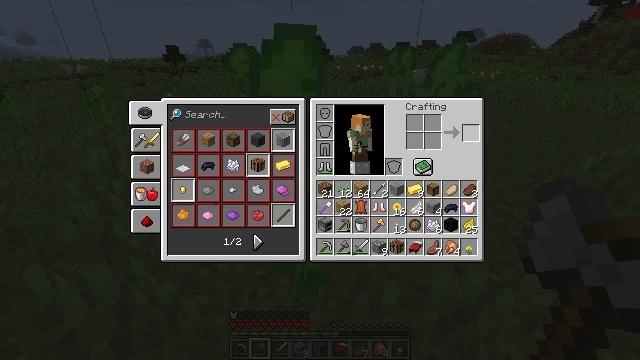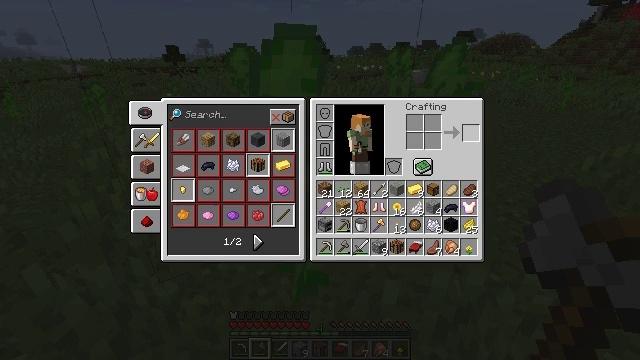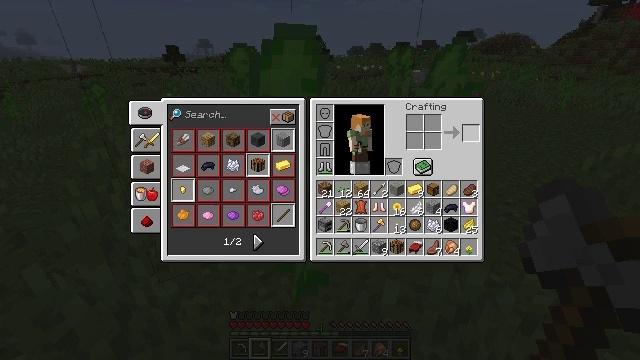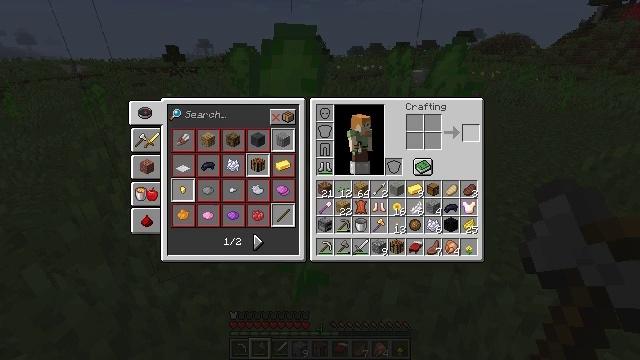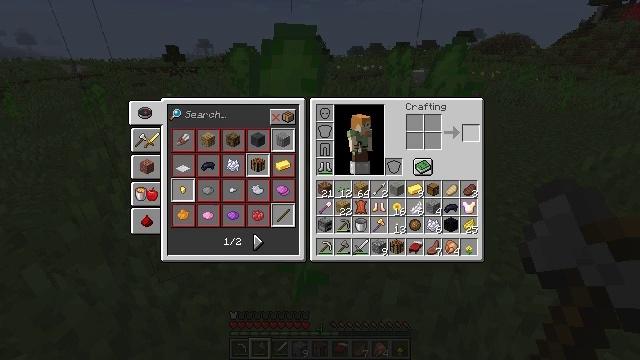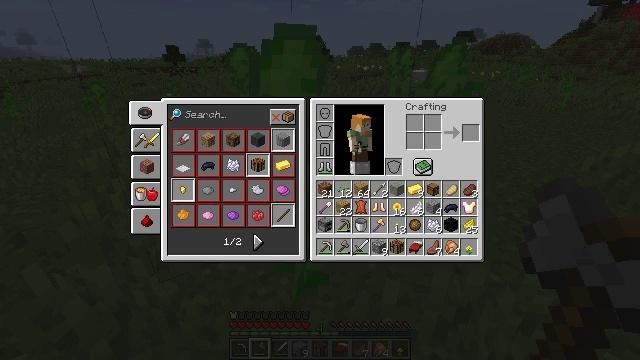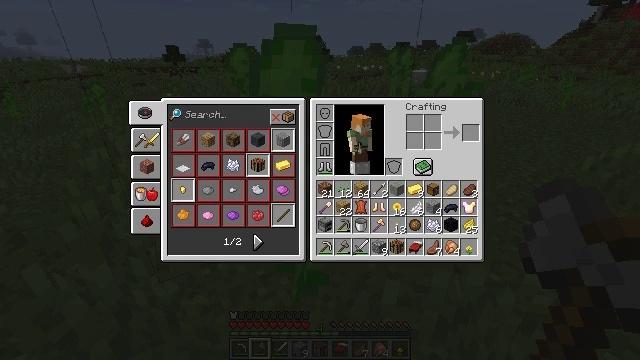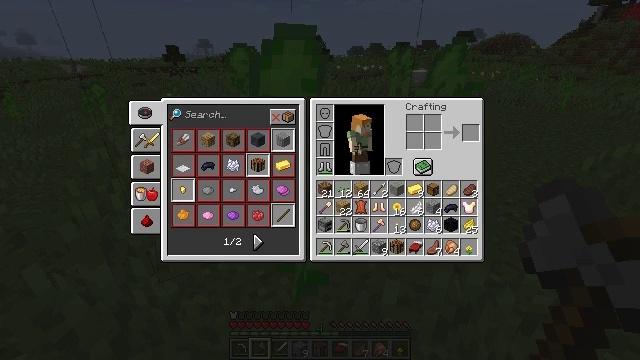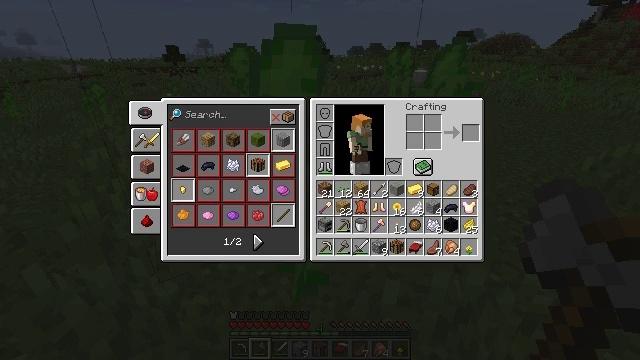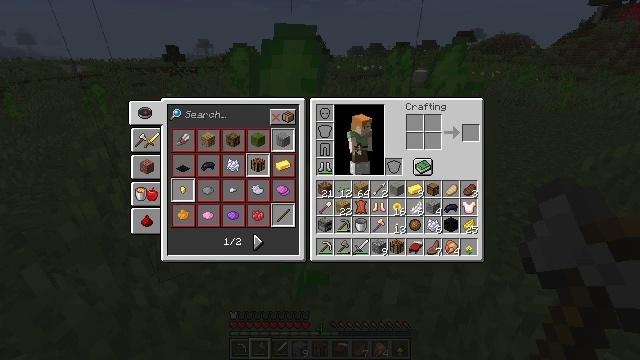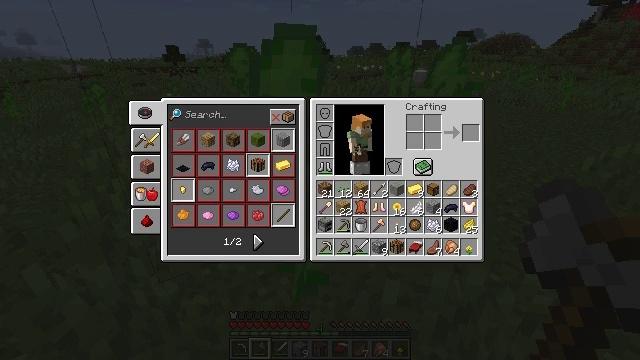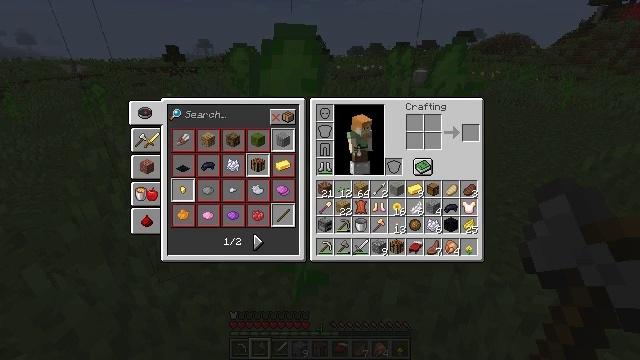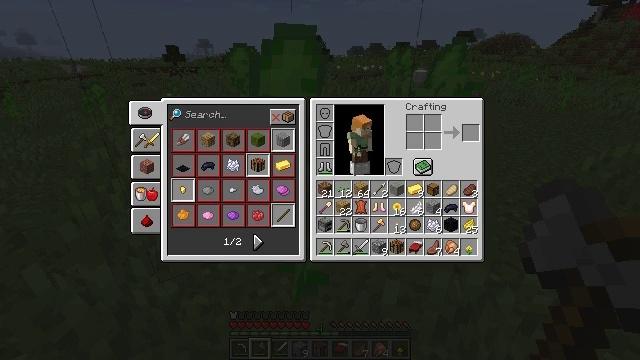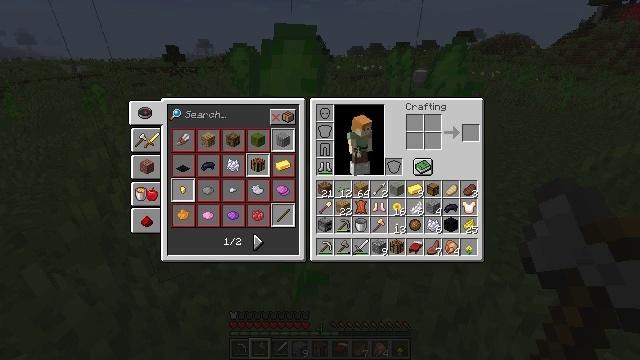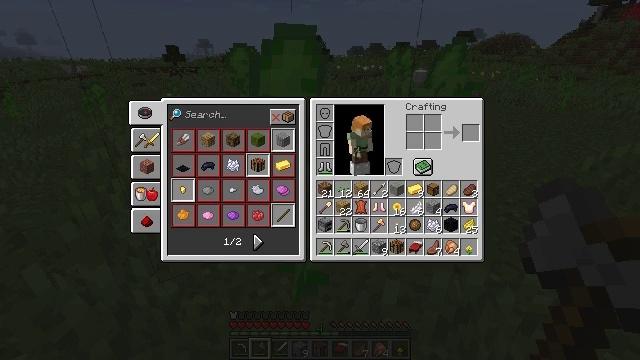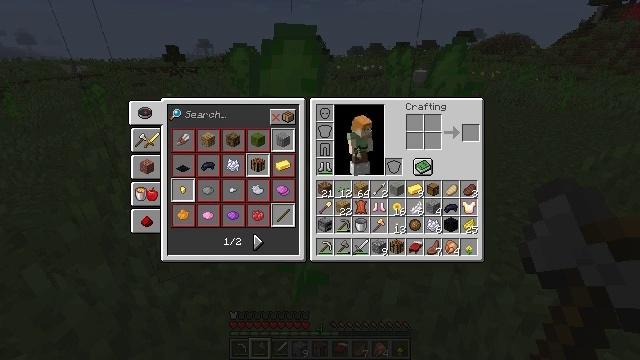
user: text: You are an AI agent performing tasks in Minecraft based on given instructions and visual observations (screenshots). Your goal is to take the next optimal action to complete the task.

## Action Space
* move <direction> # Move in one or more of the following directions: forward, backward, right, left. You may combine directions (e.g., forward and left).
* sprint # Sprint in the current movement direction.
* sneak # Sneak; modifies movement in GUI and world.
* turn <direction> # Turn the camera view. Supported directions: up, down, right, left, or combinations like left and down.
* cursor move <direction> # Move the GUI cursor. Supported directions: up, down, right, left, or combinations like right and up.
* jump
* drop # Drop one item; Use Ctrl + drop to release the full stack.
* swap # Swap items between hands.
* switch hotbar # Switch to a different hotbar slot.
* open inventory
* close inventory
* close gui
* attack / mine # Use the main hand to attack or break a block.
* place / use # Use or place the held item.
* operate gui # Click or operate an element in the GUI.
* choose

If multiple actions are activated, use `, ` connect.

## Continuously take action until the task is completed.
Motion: motion action
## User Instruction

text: Drop a yellow dye.
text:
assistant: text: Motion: open gui
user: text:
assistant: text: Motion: no_op
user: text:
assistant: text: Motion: no_op
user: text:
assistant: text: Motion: no_op
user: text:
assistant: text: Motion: no_op
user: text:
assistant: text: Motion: no_op
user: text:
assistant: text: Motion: no_op
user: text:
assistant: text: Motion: no_op
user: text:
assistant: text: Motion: no_op
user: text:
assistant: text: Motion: no_op
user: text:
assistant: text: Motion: no_op
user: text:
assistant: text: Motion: no_op
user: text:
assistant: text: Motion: no_op
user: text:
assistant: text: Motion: no_op
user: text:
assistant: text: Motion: cursor move right
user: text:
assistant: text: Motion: cursor move right
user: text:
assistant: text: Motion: cursor move right
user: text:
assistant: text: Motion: cursor move right
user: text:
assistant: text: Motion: no_op
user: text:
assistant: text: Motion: no_op
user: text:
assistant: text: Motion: no_op
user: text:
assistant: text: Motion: no_op
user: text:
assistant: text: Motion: cursor move left
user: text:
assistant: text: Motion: cursor move left
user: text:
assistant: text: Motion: cursor move left
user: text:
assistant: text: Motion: cursor move left
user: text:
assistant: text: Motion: cursor move left and down
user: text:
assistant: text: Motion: cursor move left and down
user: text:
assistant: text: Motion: cursor move left
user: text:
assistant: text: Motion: cursor move left